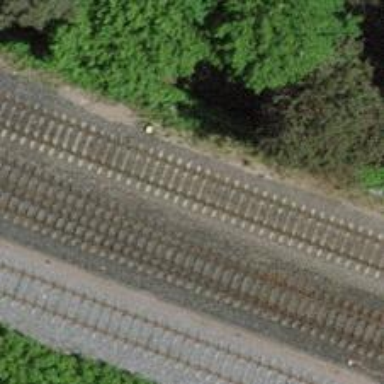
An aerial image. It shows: Single railway track.